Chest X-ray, PA view. Patient: 63 years old, sex F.
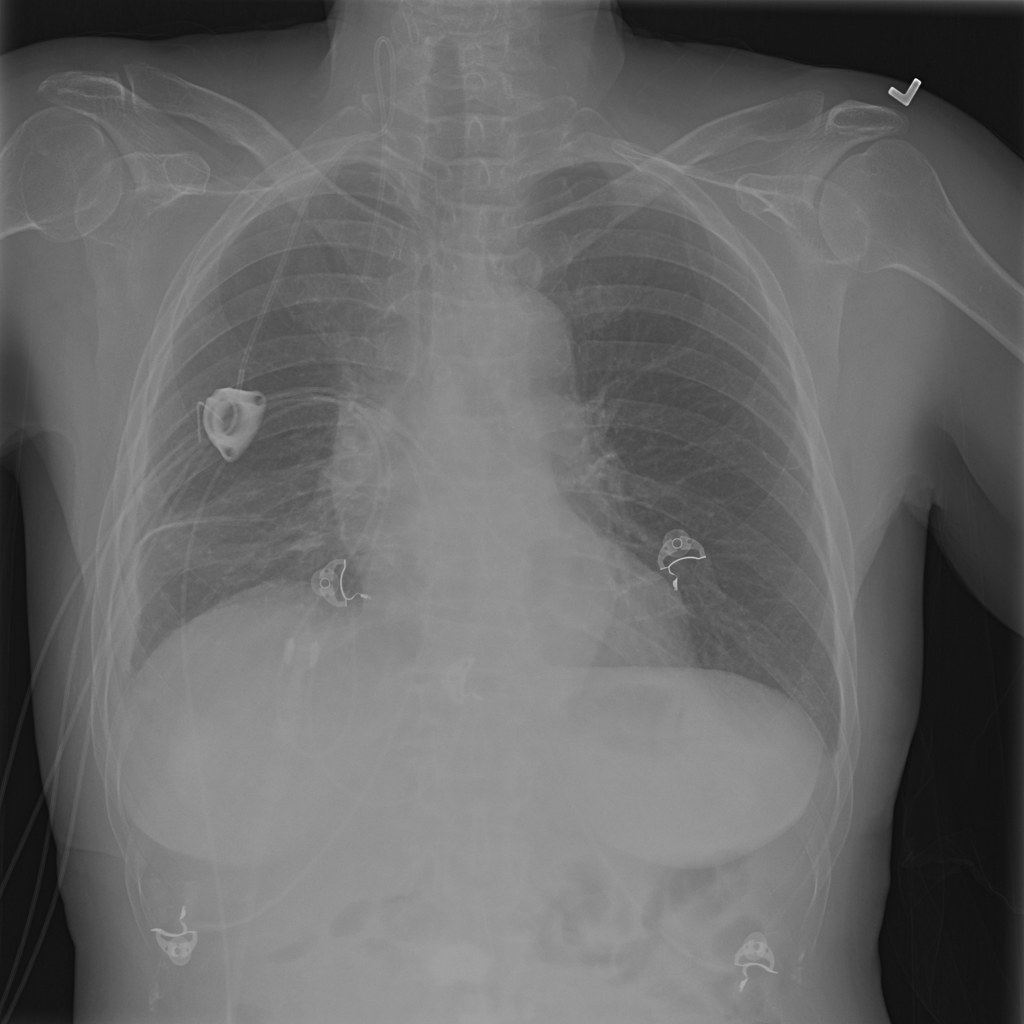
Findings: Effusion